Brain MRI, t2w sequence, axial 2D slice.
Patient: age 29, sex M, weight 78 kg, height 1.78 m
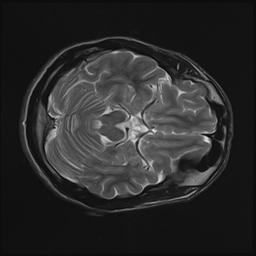